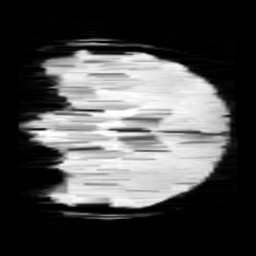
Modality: minIP
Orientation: coronal
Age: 13
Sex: female
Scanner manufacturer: siemens
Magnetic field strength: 3 T
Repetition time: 0.027 s
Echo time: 0.02 s